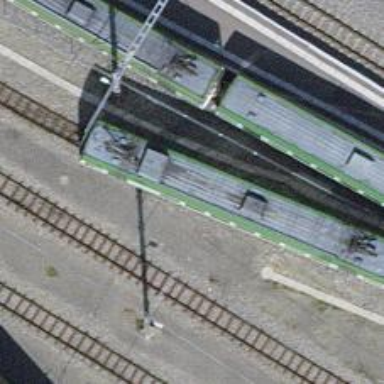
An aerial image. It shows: Narrow-gauge railway with single track running through yard. The railway is electrified with contact line.